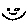
Label: smiley face